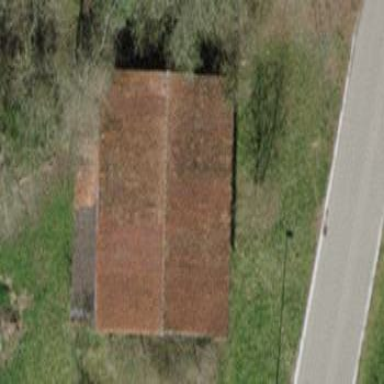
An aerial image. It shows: Shed.